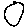
Label: circle